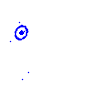
Particle: electron